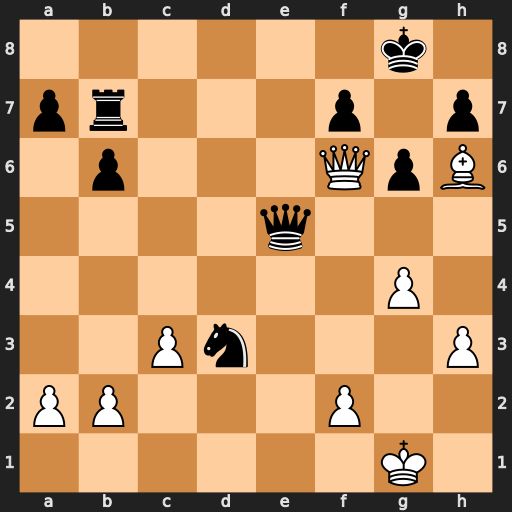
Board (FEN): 6k1/pr3p1p/1p3QpB/4q3/6P1/2Pn3P/PP3P2/6K1
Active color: w
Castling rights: -
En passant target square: -
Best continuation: Qd8+ Qe8 Qxe8#